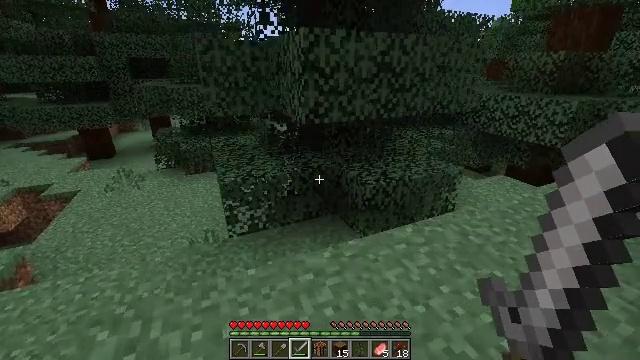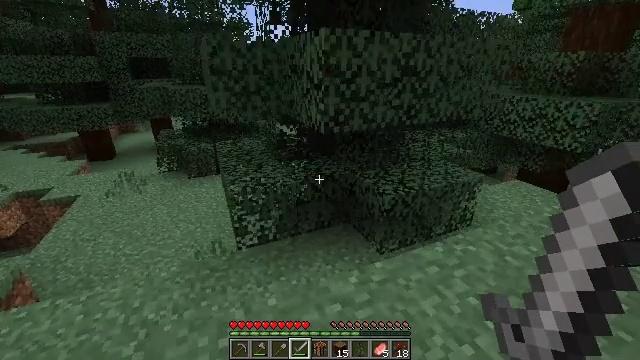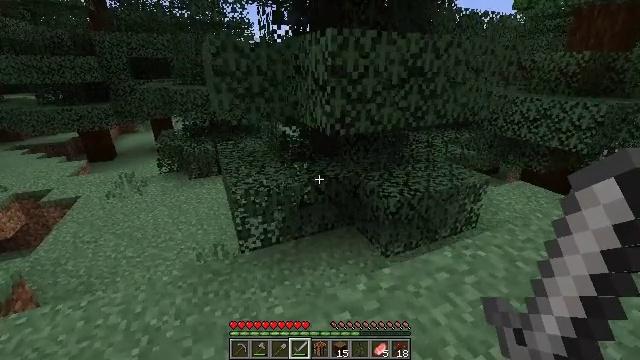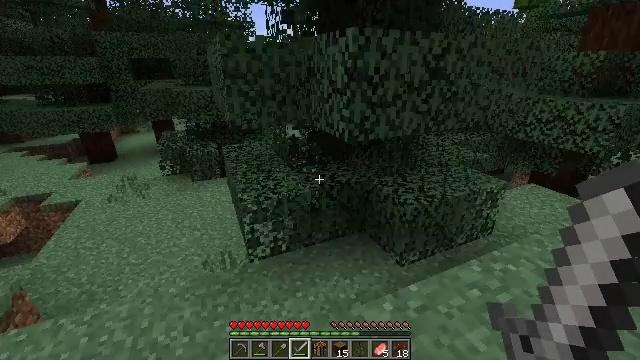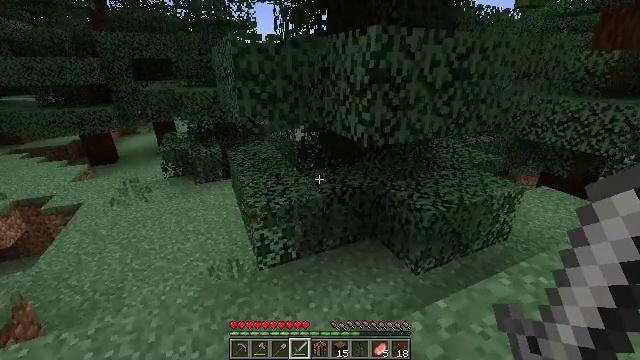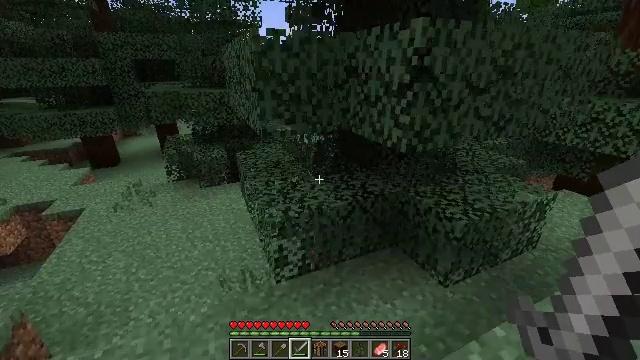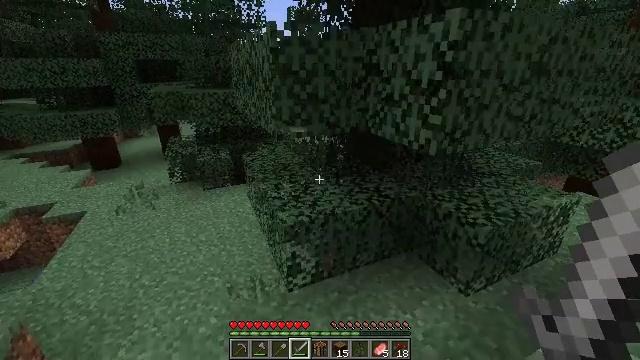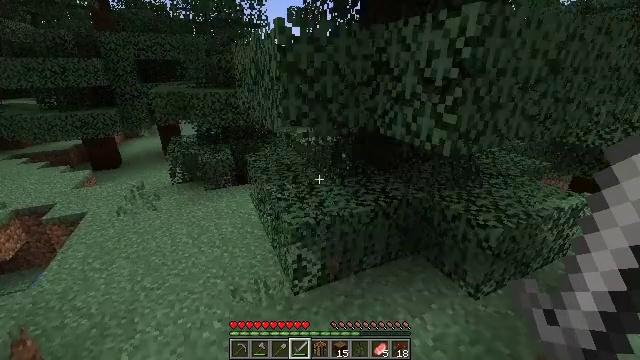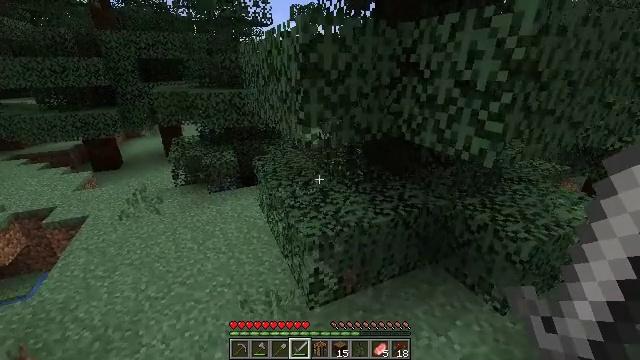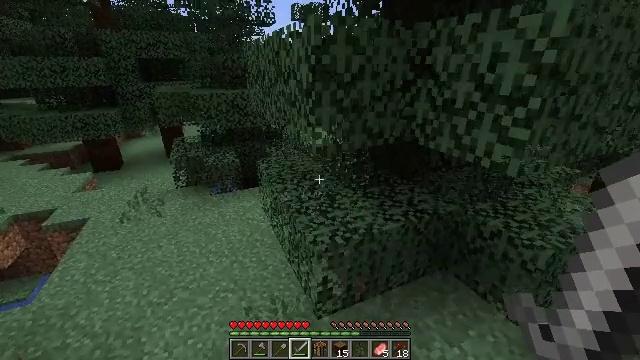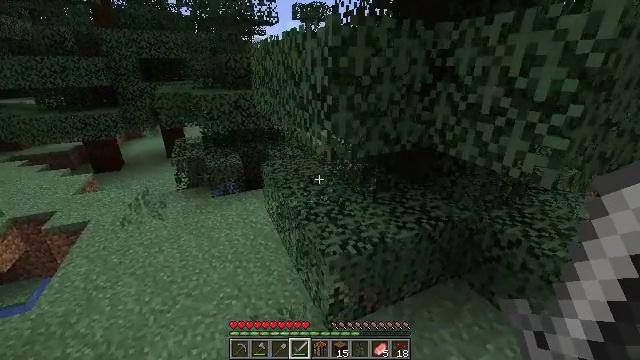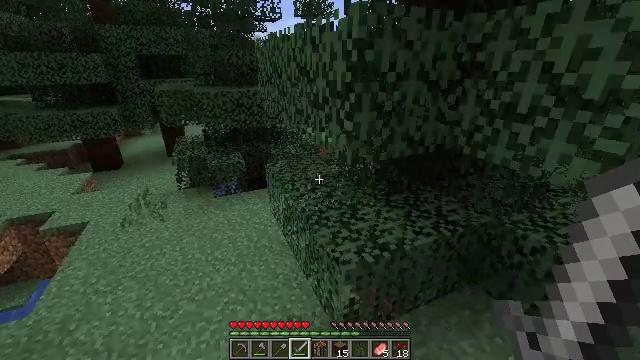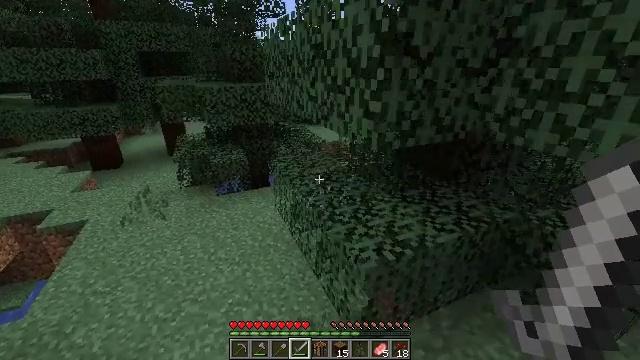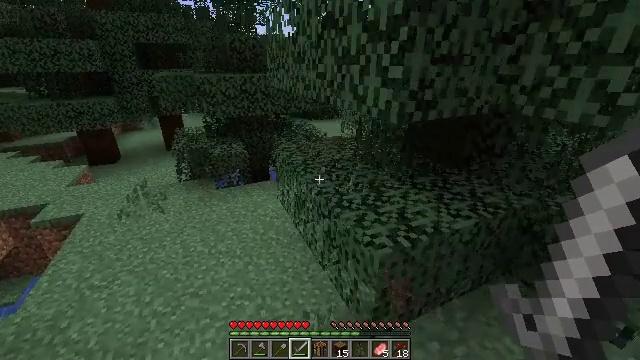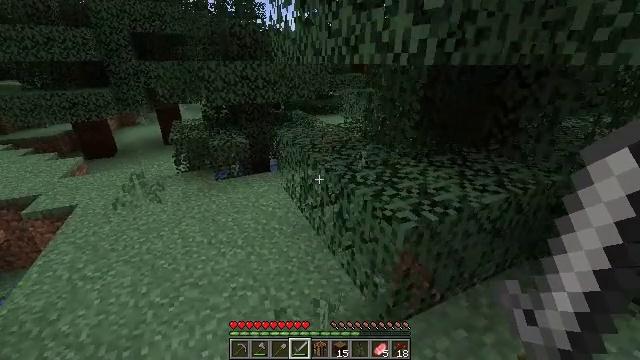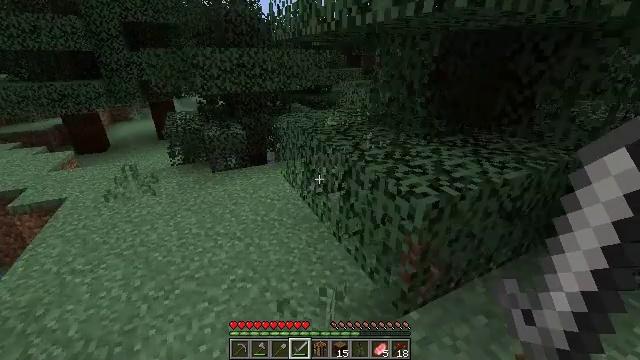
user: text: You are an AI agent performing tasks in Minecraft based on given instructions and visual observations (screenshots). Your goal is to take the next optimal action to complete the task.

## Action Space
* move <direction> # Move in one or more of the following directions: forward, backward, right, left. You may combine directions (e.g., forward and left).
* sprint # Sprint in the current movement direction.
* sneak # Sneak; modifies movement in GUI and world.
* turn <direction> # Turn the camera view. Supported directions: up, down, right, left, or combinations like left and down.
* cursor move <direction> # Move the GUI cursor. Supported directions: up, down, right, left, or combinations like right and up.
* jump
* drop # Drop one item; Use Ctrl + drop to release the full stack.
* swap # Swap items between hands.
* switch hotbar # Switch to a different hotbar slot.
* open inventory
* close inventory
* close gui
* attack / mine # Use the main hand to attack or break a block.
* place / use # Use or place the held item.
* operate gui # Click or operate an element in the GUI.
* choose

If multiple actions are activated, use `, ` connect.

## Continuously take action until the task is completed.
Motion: motion action
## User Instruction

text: Collect spruce leaves for landscaping.
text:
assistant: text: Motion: move forward and move left
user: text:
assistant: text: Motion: move forward and move left
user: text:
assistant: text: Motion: move forward and move left
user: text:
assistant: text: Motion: move forward and move left
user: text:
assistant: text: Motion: move forward and move left
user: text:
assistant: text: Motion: move forward and move left
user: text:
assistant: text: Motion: move forward and move left
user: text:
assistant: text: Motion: move forward and move left
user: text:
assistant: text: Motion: move forward and move left
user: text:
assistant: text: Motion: move forward and move left
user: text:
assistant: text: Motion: move forward and move left
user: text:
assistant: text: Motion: move forward and move left
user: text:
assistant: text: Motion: move forward and move left
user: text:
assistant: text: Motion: move forward and move left
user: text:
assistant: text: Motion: move forward and move left
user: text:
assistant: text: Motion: move forward and move left, sprint, turn right
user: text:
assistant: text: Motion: move forward and move left, sprint, turn right
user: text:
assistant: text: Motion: move forward and move left, sprint
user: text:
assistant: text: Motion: move forward and move left, sprint
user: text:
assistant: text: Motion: move forward and move left, sprint
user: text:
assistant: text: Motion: move forward and move left, sprint, turn right
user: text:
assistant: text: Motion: move forward and move left, sprint, turn right
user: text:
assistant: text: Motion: move forward and move left, sprint, turn right
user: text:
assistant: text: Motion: move forward and move left, sprint, turn right
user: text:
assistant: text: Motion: move forward and move left, sprint, turn right
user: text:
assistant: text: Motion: move forward and move left, sprint, turn right
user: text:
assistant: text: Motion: move forward and move left, sprint, turn right
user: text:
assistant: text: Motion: move forward and move left, sprint, turn right
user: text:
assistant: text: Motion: move forward and move left, sprint, turn right
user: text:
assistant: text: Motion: move forward and move left, sprint, turn right and up